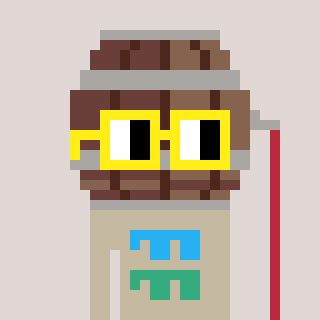
a pixel art character with square yellow glasses, a wine barrel-shaped head and a bege-colored body on a warm background